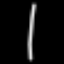
Label: line